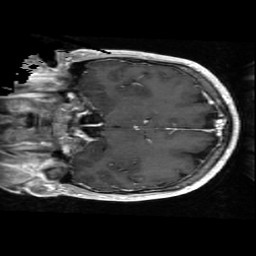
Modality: T1w
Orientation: coronal
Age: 55
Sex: female
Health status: ill